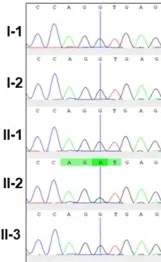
Pedigree and clinical phenotype of proband. This mutation is absent (single black line corresponding to wild type "G" allele) in the other family members 1,. . 2, II-1, and II-3).
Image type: chart (chart)